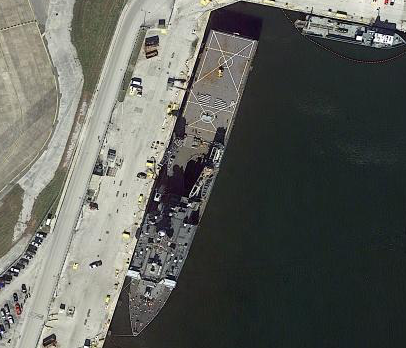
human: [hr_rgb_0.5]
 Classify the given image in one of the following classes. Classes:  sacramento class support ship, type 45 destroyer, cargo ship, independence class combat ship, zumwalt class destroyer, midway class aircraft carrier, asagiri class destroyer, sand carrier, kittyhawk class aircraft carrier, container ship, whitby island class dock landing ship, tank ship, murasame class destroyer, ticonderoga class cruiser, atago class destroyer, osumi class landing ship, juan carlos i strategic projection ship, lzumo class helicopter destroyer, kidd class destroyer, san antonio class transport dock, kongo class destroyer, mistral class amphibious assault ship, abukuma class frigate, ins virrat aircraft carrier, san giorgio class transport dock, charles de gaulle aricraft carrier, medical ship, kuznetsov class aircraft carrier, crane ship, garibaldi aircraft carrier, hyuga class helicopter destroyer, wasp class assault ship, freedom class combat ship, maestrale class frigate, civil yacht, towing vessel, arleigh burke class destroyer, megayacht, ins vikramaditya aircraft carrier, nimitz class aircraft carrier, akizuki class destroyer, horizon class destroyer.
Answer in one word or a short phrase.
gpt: Whitby Island class dock landing ship